Interaction volume radius: 5 \u00c5
Interaction volume height: 15 \u00c5
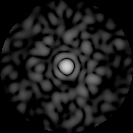
Disorder parameter: 0.8081